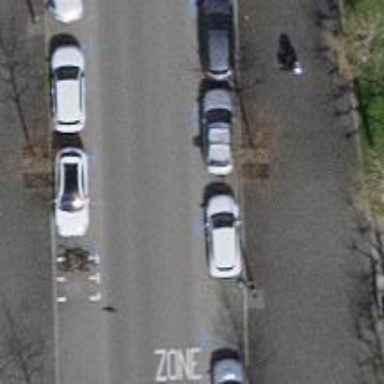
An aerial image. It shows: Bicycle parking area with stands available.